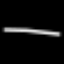
Label: line